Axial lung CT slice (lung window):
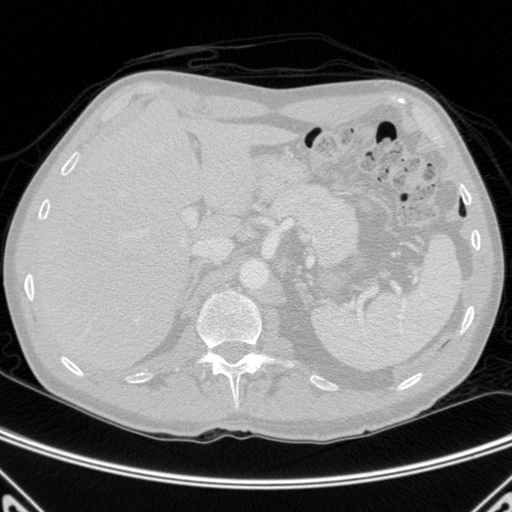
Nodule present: no